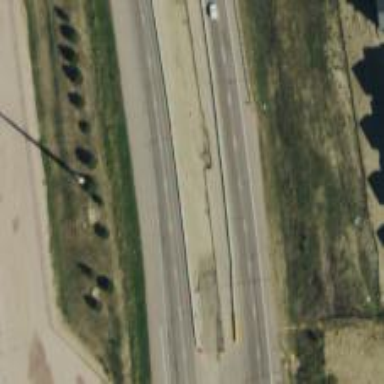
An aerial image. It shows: Asphalt motorway.